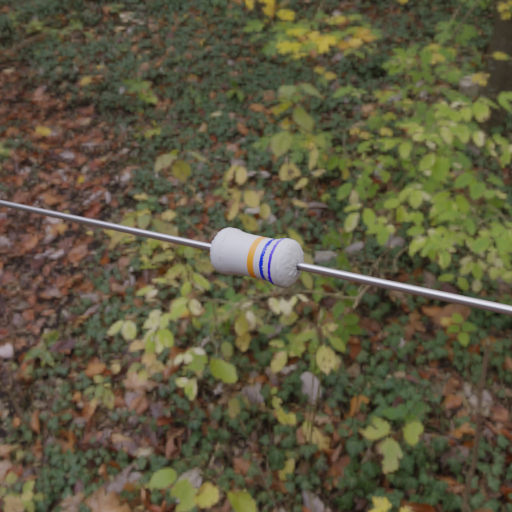
Resistor colour bands (in order): orange, blue, blue